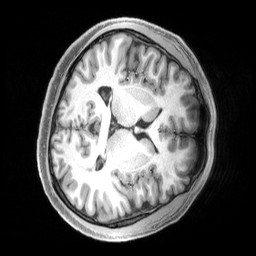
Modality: T1w
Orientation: axial
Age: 25
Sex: male
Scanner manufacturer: siemens
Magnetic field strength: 3 T
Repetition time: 2.4 s
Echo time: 0.00219 s